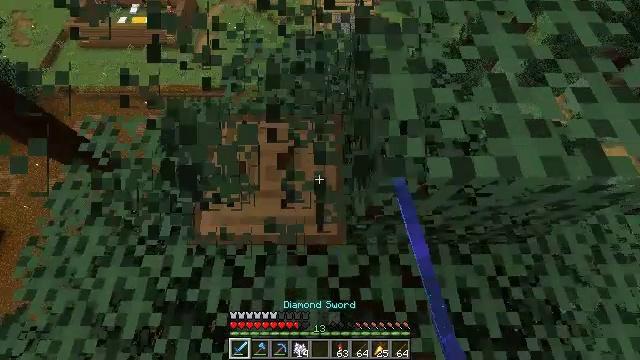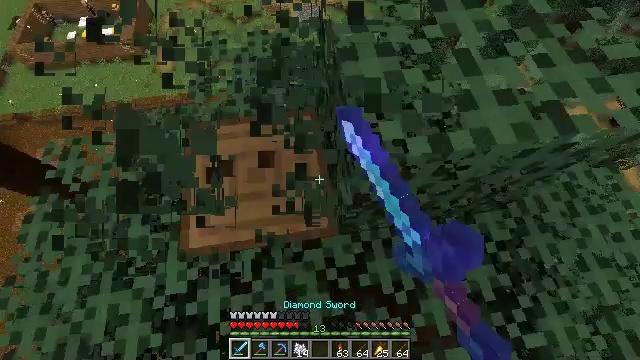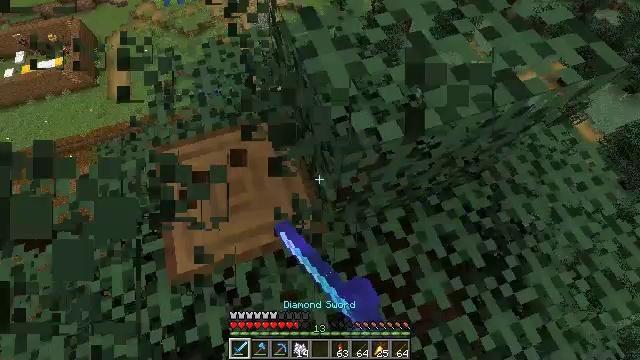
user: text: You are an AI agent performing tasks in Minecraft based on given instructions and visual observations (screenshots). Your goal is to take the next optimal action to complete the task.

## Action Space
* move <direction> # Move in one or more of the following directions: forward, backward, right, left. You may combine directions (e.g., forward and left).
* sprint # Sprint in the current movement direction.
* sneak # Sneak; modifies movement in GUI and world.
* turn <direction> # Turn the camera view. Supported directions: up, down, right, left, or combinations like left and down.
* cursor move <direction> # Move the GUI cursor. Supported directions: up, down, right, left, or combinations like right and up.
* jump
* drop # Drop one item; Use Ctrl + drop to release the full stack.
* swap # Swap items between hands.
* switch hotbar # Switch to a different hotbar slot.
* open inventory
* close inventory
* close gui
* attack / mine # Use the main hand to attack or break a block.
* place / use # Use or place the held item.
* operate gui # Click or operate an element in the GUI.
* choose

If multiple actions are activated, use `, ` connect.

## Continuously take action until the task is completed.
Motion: motion action
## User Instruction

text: Break the spruce leaves to clear the area.
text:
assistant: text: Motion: turn right and down, attack / mine
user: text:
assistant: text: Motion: turn right, attack / mine
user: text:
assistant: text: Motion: attack / mine